Question: How can I add a glyphicon to a text type input box? For example I want to have 'icon-user' in a username input, something like this:

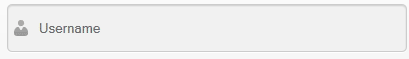
Answer: # Without Bootstrap:
We'll get to Bootstrap in a second, but here's the fundamental CSS concepts in play in order to do this yourself. As <URL>, you can do this with CSS by absolutely positioning the icon inside of the input element. Then add padding to either side so the text doesn't overlap with the icon.
So for the following HTML:
'''
<div class="inner-addon left-addon">
<i class="glyphicon glyphicon-user"></i>
<input type="text" class="form-control" />
</div>
'''
You can use the following CSS to left and right align glyphs:
'''
/* enable absolute positioning */
.inner-addon {
position: relative;
}
/* style icon */
.inner-addon .glyphicon {
position: absolute;
padding: 10px;
pointer-events: none;
}
/* align icon */
.left-addon .glyphicon { left: 0px;}
.right-addon .glyphicon { right: 0px;}
/* add padding */
.left-addon input { padding-left: 30px; }
.right-addon input { padding-right: 30px; }
'''
## Demo in Plunker
<URL>
> : This presumes you're using <URL>.
For FA, just replace '.glyphicon' with '.fa'
---
# With Bootstrap:
As <URL>. This is done by giving the '.form-group' element the class of '.has-feedback' and the icon the class of '.form-control-feedback'.
The simplest example would be something like this:
'''
<div class="form-group has-feedback">
<label class="control-label">Username</label>
<input type="text" class="form-control" placeholder="Username" />
<i class="glyphicon glyphicon-user form-control-feedback"></i>
</div>
'''
:
- -
:
-
To overcome the cons, I put together this <URL> with changes to support left aligned icons. As it is a relatively large change, it has been put off until a future release, but if you need these features , here's a simple implementation guide:
Just include the <URL>
Then, all you have to do is include the class '.has-feedback-left' on any group that has the class '.has-feedback' in order to left align the icon.
Since there are a lot of possible html configurations over different form types, different control sizes, different icon sets, and different label visibilities, I created a test page that shows the correct set of HTML for each permutation along with a live demo.
## Here's a demo in Plunker
<URL>
> <URL>
? Try these similar questions:
- <URL>
### Addition CSS for Left Aligned feedback icons
'''
.has-feedback .form-control {
padding-right: 34px;
}
.has-feedback .form-control.input-sm,
.has-feedback.form-group-sm .form-control {
padding-right: 30px;
}
.has-feedback .form-control.input-lg,
.has-feedback.form-group-lg .form-control {
padding-right: 46px;
}
.has-feedback-left .form-control {
padding-right: 12px;
padding-left: 34px;
}
.has-feedback-left .form-control.input-sm,
.has-feedback-left.form-group-sm .form-control {
padding-left: 30px;
}
.has-feedback-left .form-control.input-lg,
.has-feedback-left.form-group-lg .form-control {
padding-left: 46px;
}
.has-feedback-left .form-control-feedback {
left: 0;
}
.form-control-feedback {
line-height: 34px !important;
}
.input-sm + .form-control-feedback,
.form-horizontal .form-group-sm .form-control-feedback {
width: 30px;
height: 30px;
line-height: 30px !important;
}
.input-lg + .form-control-feedback,
.form-horizontal .form-group-lg .form-control-feedback {
width: 46px;
height: 46px;
line-height: 46px !important;
}
.has-feedback label.sr-only ~ .form-control-feedback,
.has-feedback label.sr-only ~ div .form-control-feedback {
top: 0;
}
@media (min-width: 768px) {
.form-inline .inline-feedback {
position: relative;
display: inline-block;
}
.form-inline .has-feedback .form-control-feedback {
top: 0;
}
}
.form-horizontal .has-feedback-left .form-control-feedback {
left: 15px;
}
'''